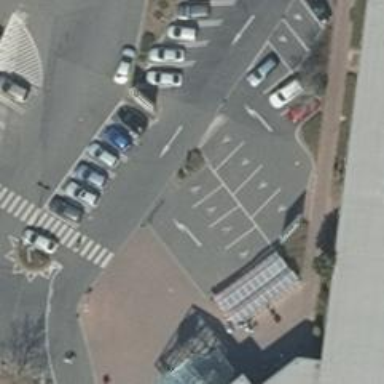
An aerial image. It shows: Parking space.